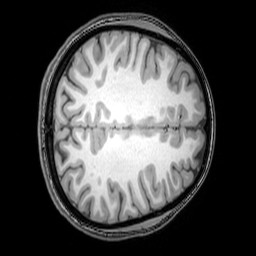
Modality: T1w
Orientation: axial
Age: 20
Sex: female
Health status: healthy
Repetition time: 0.081 s
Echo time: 0.037 s